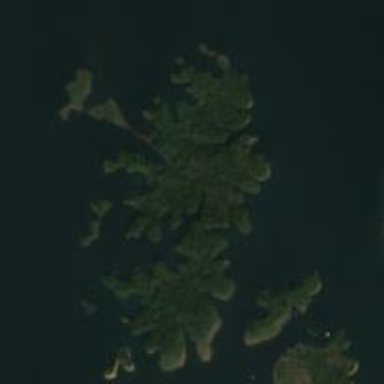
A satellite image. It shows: Island.